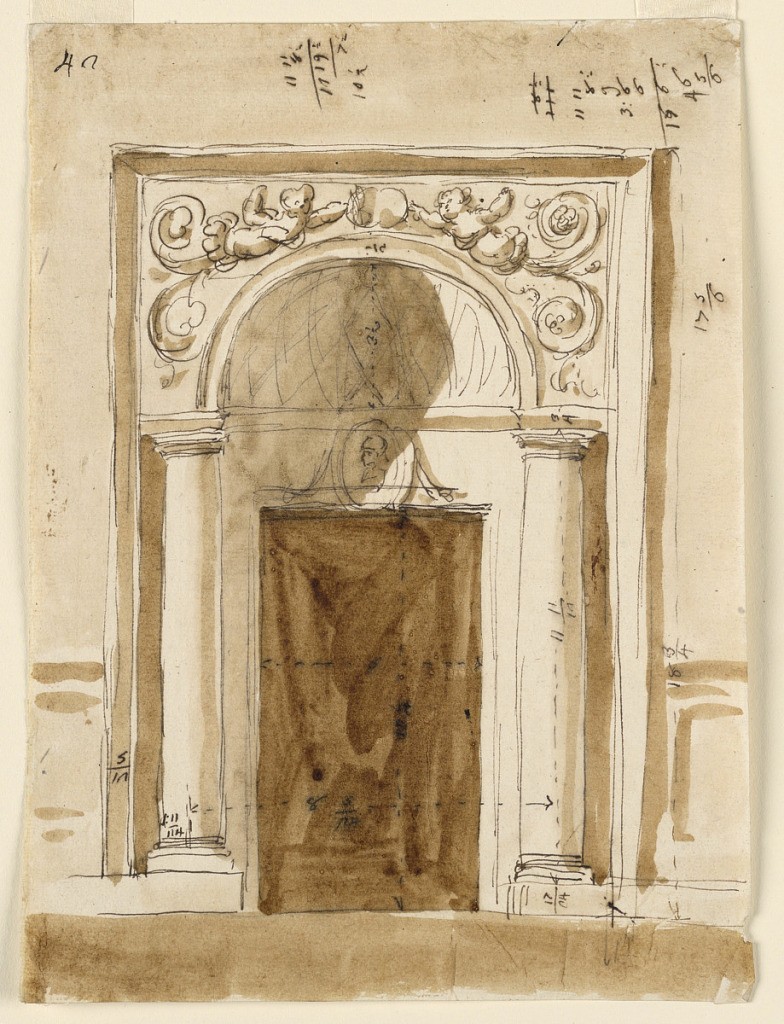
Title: Design for a Door Case
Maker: Giuseppe Barberi, Italian, 1746–1809
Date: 1789–1793
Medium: Pen and brown ink, brush and brown wash
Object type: Drawing
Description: A variation of 1939-88-1693, the proportions stressing the width. The overdoor consists of the medallion with two lateral motifs; it does not reach into the coffered part. All the needed dimensions are indicated. The height, from the floor is "18 3/4", from the upper end of the lower from of the dado, "17 5/6"; at the upper edge are two accountings, horizontally written.